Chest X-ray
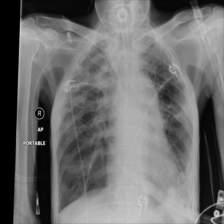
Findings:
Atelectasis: negative
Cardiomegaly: negative
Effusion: negative
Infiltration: positive
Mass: negative
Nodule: negative
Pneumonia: negative
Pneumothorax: negative
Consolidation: negative
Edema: negative
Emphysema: negative
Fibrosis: positive
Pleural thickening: negative
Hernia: negative